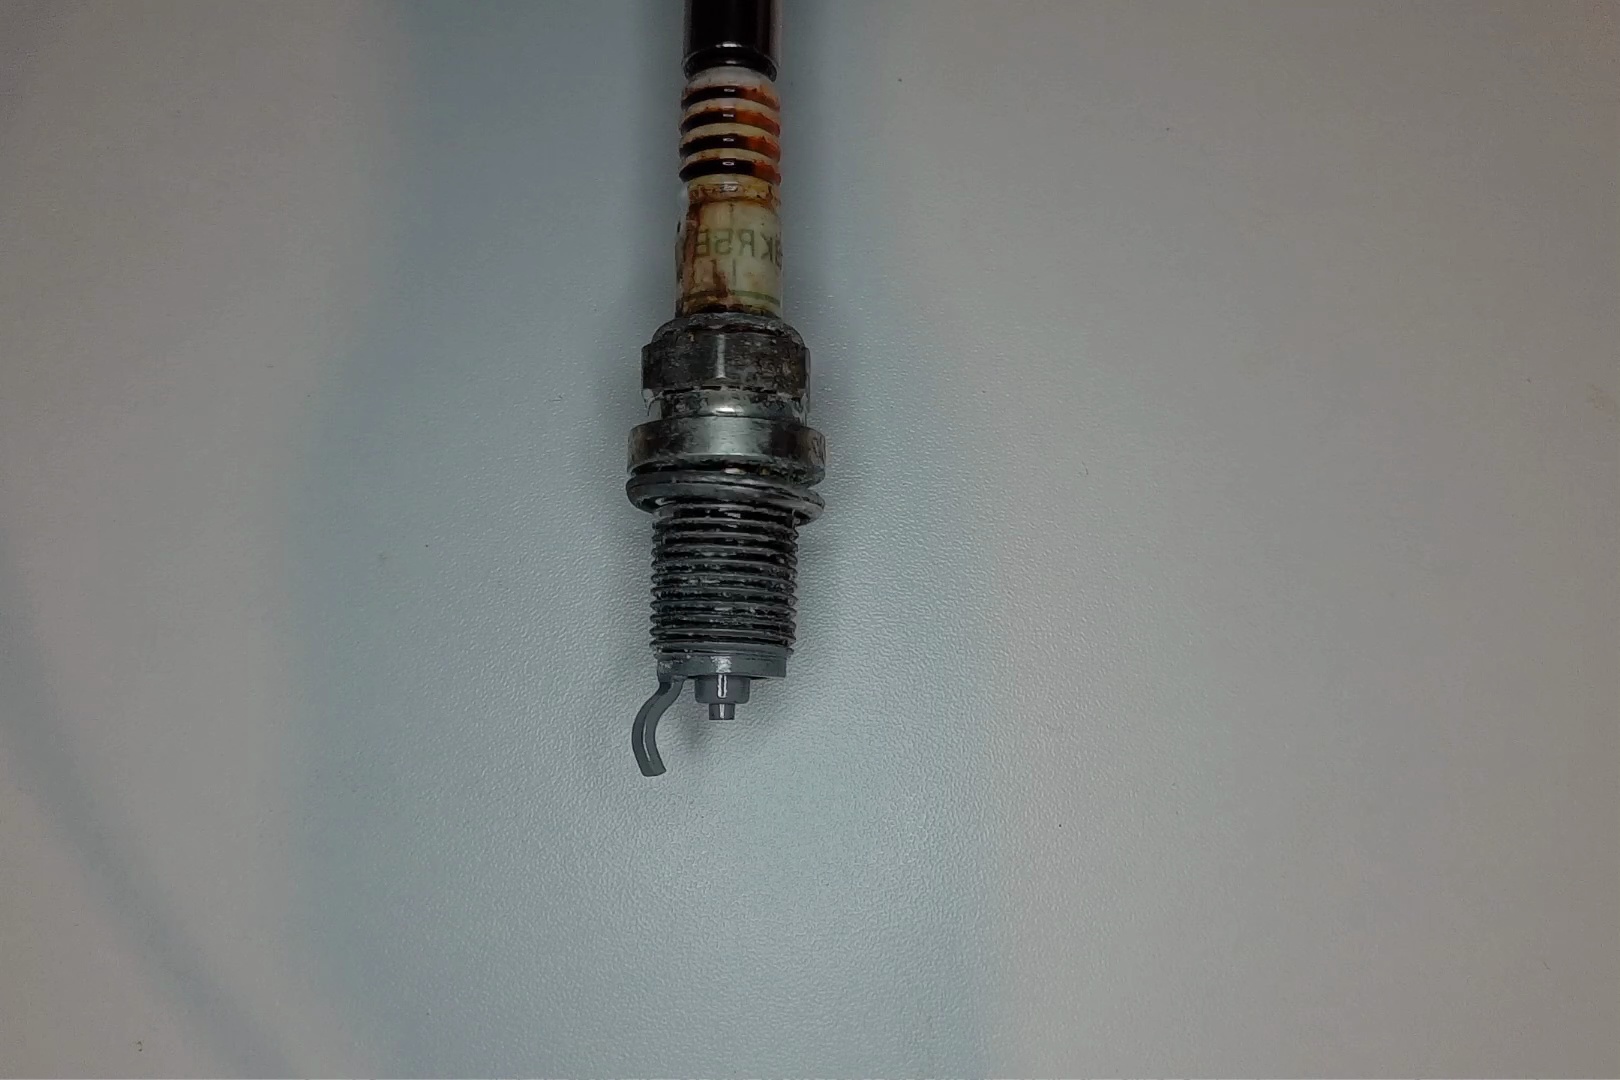
Label: anomaly